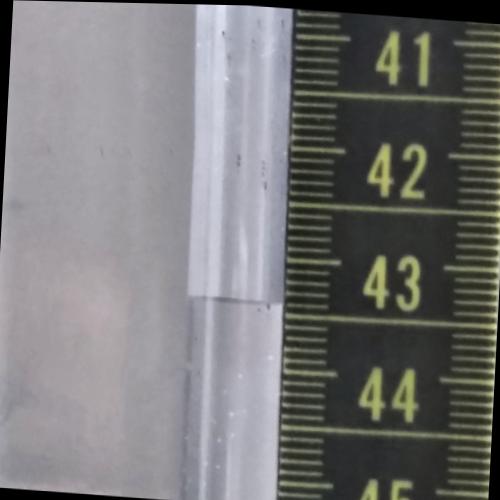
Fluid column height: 43.4 cm